Field crop: maize
Growth stage: 2
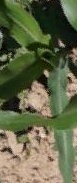
Species: maize